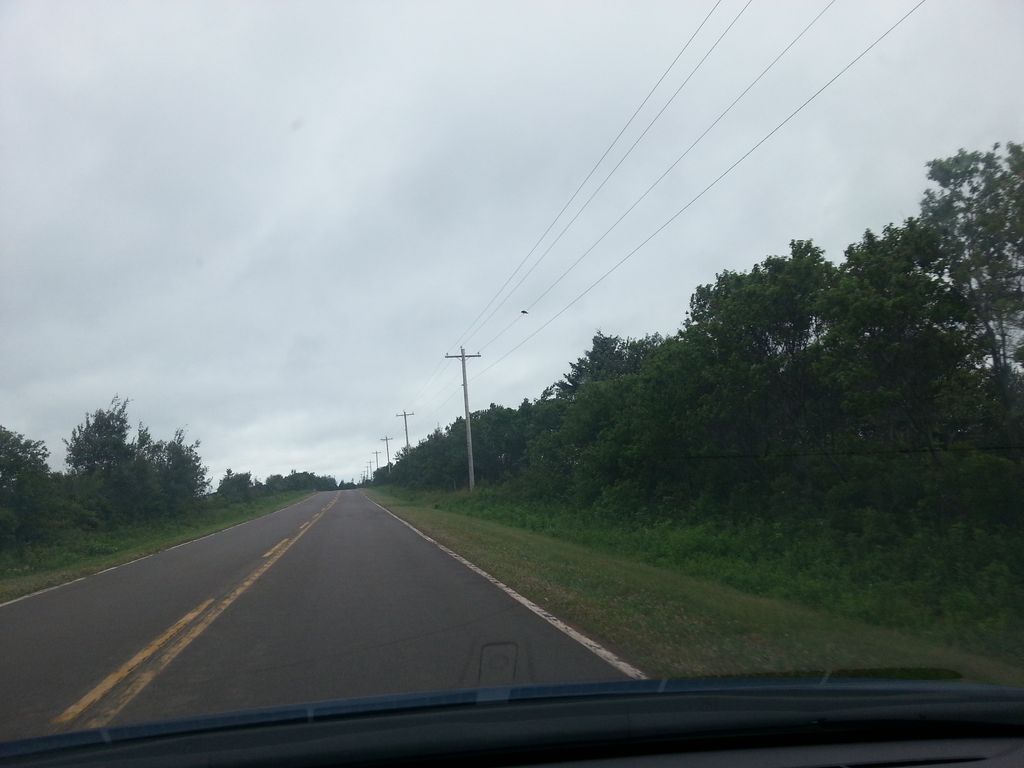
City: charlottetown